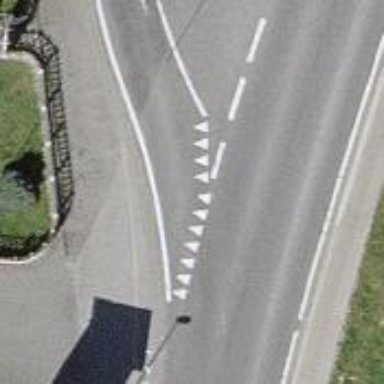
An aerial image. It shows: Road with "give way" sign.